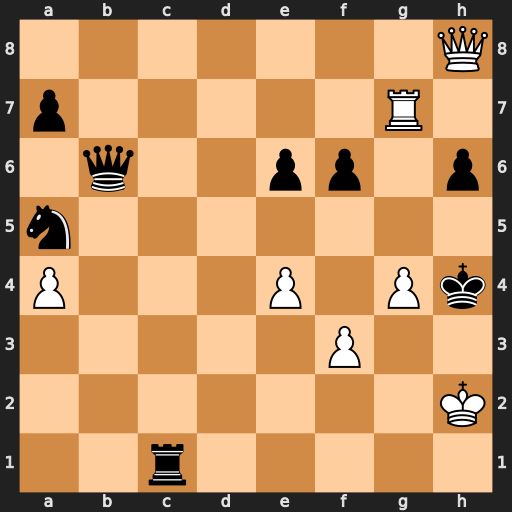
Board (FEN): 7Q/p5R1/1q2pp1p/n7/P3P1Pk/5P2/7K/2r5
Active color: w
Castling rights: -
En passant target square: -
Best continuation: Qxh6#